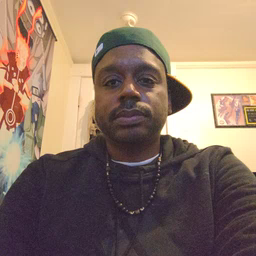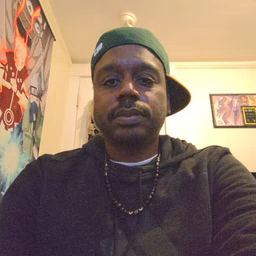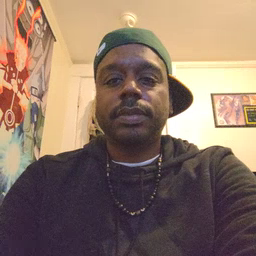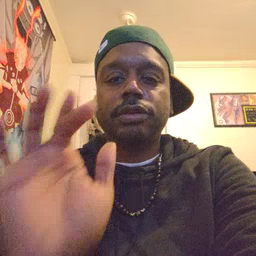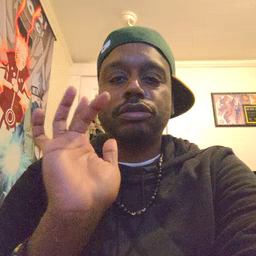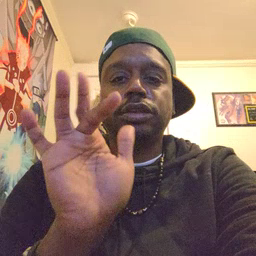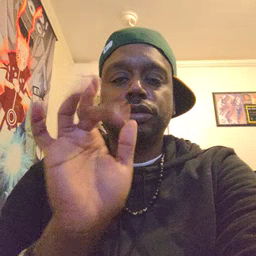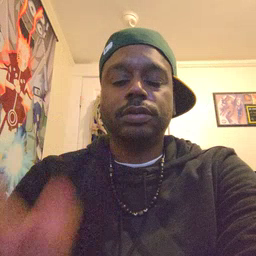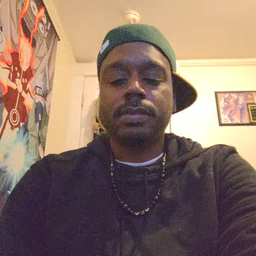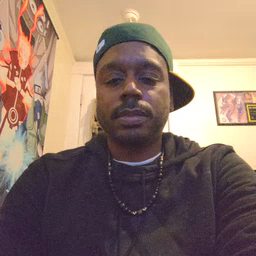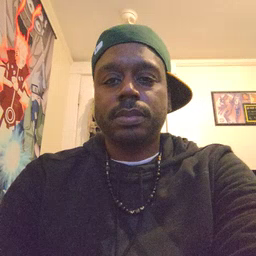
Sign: touch